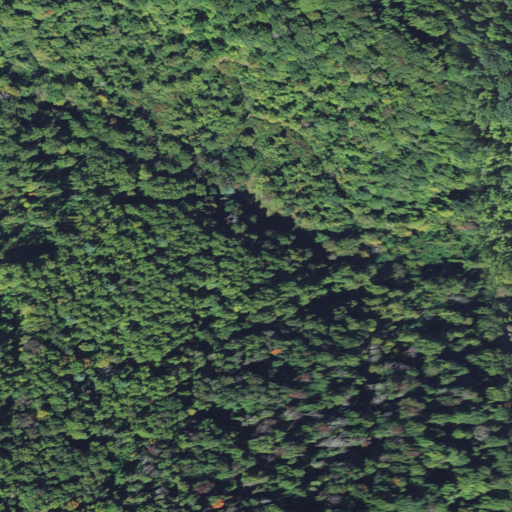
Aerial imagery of gap in North Carolina named Phipps Gap containing only deciduous forest